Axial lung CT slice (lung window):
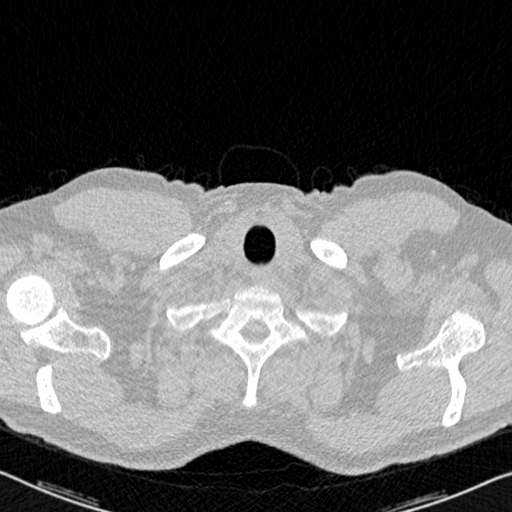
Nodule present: no